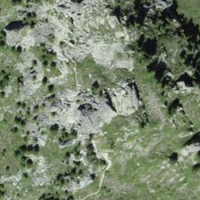
EUNIS habitat code: 26
Species observed at this site:
Vaccinium uliginosum